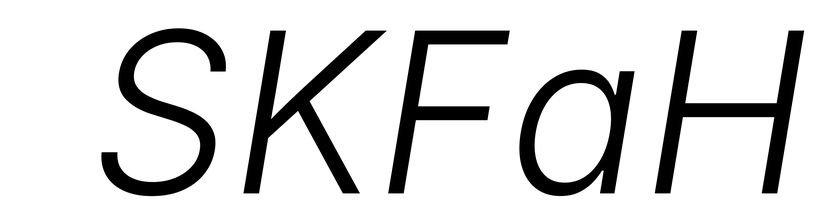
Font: Inter-Italic_Light_Italic